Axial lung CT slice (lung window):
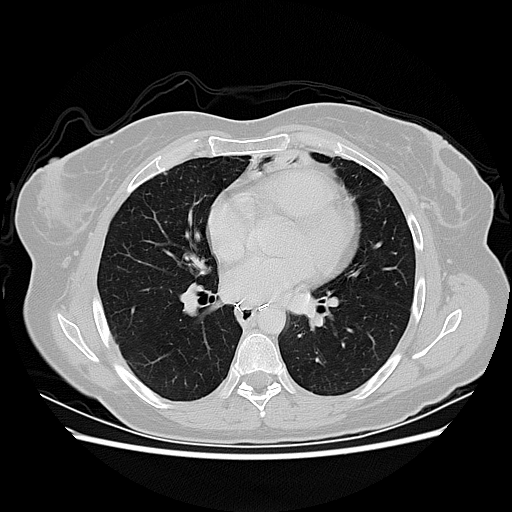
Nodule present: no